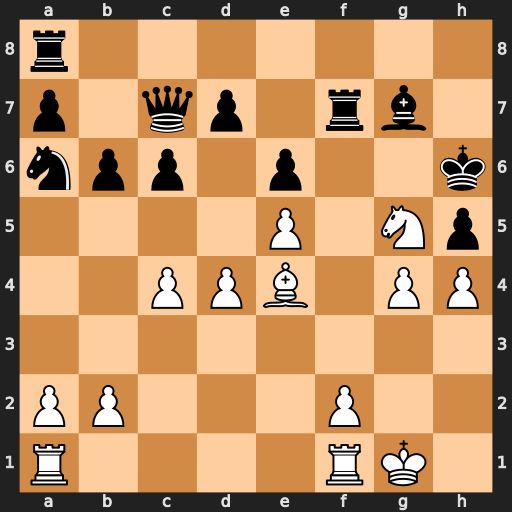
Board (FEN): r7/p1qp1rb1/npp1p2k/4P1Np/2PPB1PP/8/PP3P2/R4RK1
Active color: w
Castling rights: -
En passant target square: -
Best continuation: Nxf7#